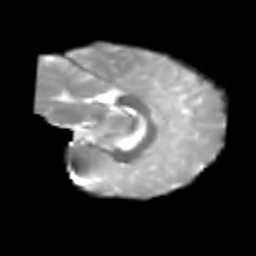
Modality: T2w
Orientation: sagittal
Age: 6
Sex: female
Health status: healthy